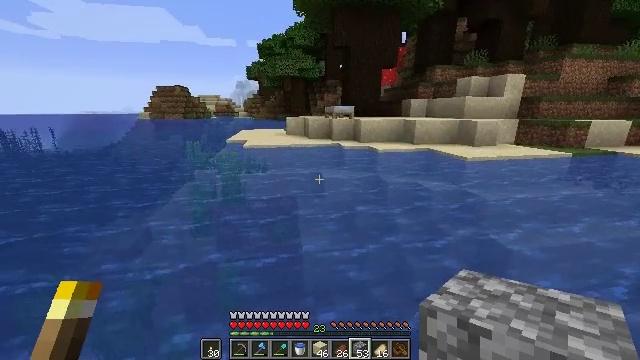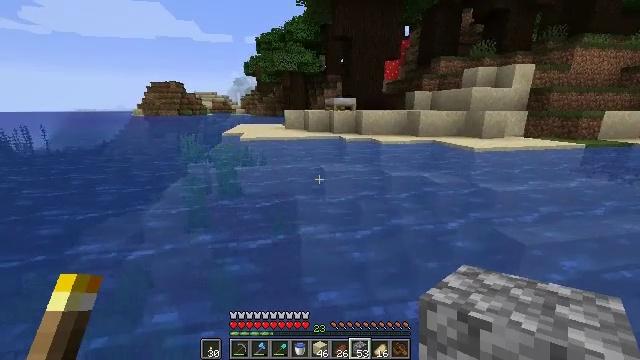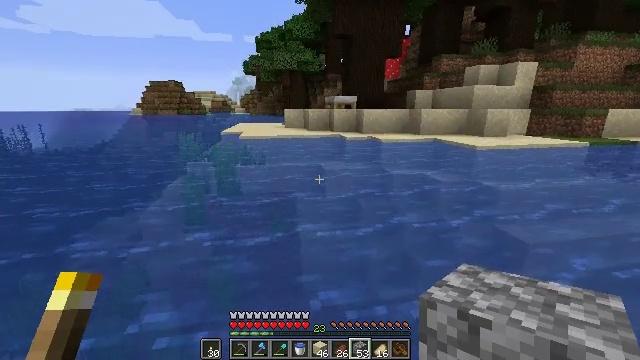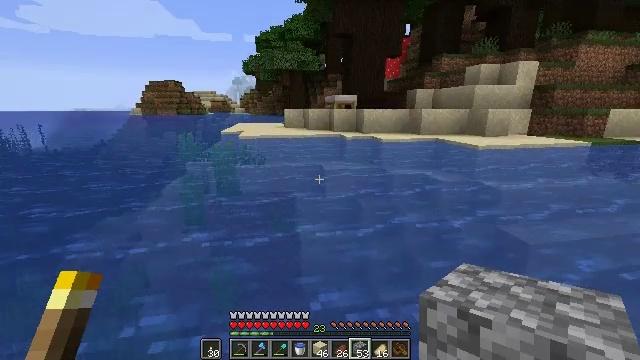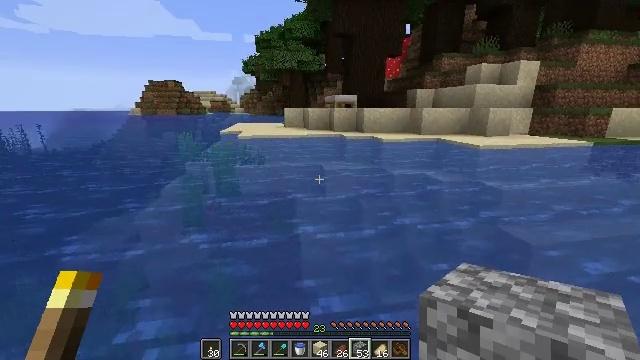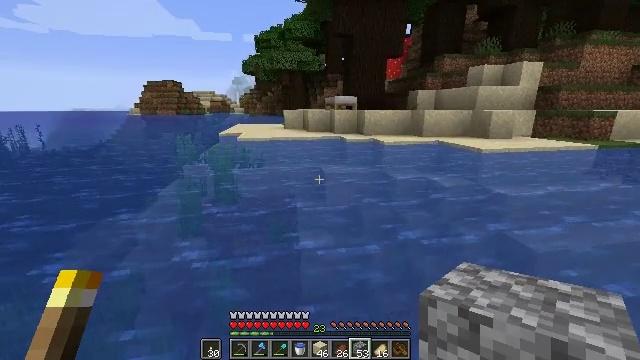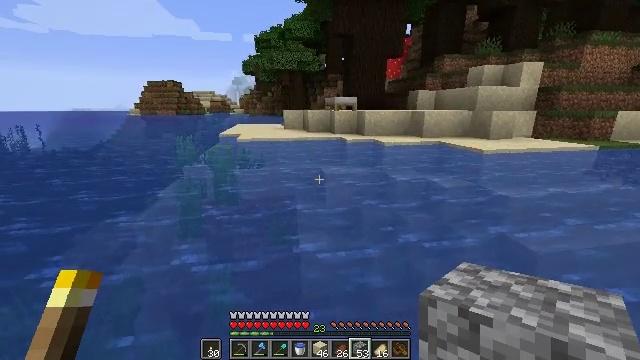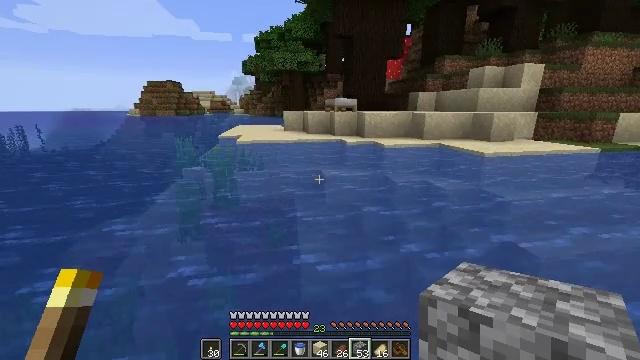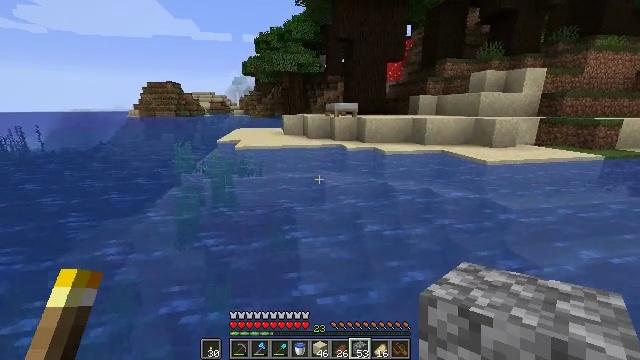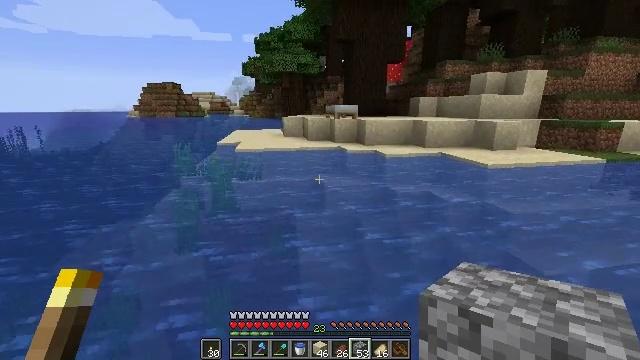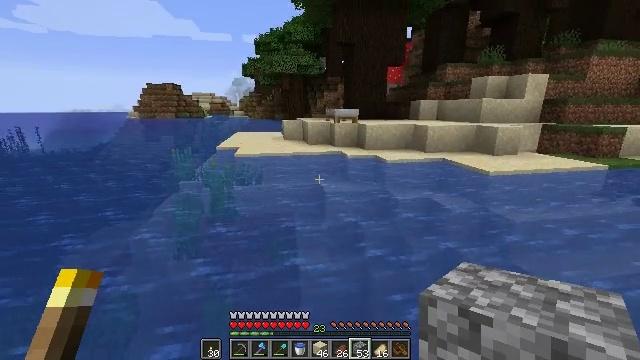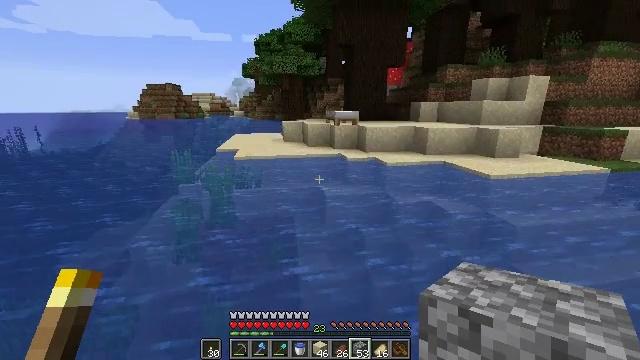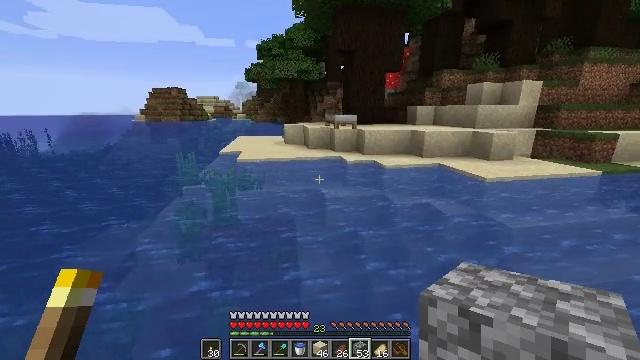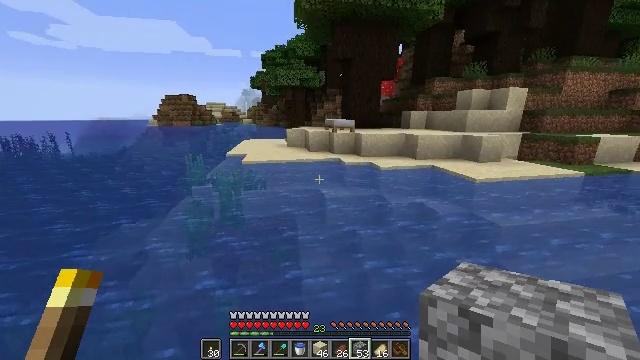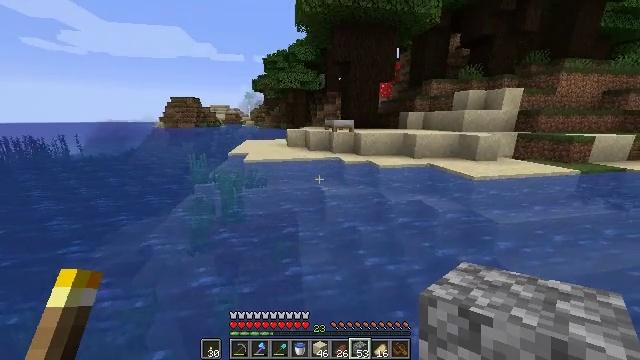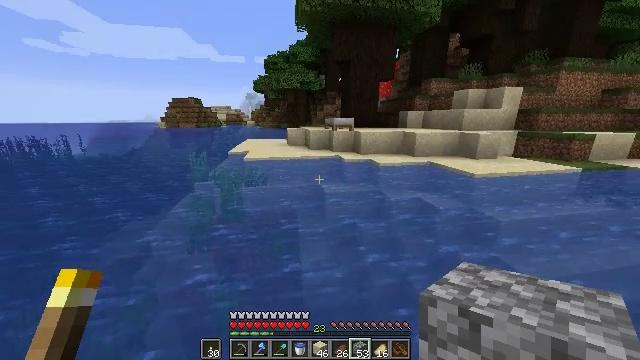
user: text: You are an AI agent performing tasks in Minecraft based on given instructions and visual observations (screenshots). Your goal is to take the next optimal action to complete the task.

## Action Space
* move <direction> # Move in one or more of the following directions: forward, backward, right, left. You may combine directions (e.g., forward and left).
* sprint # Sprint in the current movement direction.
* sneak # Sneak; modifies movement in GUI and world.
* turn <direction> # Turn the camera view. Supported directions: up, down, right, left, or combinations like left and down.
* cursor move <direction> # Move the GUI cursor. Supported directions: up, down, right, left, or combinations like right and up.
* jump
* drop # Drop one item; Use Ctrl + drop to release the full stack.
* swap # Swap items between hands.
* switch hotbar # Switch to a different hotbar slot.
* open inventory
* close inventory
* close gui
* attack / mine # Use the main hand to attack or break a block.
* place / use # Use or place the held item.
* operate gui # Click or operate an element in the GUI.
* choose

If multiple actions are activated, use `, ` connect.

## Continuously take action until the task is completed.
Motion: motion action
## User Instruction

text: Break the white bed to relocate it.
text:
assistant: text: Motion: move forward, sprint, jump
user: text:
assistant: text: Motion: move forward, sprint, jump
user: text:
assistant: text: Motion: move forward, sprint, jump
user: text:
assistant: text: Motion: move forward, sprint, jump
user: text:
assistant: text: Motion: move forward, sprint, jump
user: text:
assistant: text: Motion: move forward, sprint, jump
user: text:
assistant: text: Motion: move forward, sprint, jump
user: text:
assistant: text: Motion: move forward, sprint, jump
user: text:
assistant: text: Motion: move forward, sprint, jump
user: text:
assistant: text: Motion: move forward, sprint, jump
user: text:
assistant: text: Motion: move forward, sprint, jump
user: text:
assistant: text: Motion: move forward, sprint, jump
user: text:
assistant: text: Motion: move forward, sprint, jump
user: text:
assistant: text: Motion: move forward, sprint, jump
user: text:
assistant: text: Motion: move forward, sprint, jump
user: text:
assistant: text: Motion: move forward, sprint, jump
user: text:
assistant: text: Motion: move forward, sprint, jump
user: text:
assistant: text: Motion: move forward, sprint, jump
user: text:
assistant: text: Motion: move forward, sprint, jump
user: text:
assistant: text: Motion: move forward, sprint, jump
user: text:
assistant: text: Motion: move forward, sprint, jump
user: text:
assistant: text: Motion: move forward, sprint, turn right and up, jump
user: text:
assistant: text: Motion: move forward, sprint, jump
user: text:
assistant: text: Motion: move forward, sprint, jump
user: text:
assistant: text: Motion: move forward, sprint, turn right, jump
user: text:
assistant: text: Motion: move forward, sprint, jump
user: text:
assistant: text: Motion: move forward, sprint, jump
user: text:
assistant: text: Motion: move forward, sprint, jump
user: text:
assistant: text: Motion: move forward, sprint, jump
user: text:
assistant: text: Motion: move forward, sprint, jump